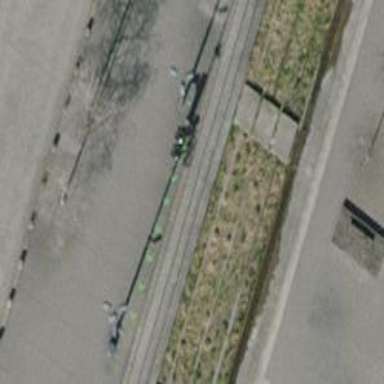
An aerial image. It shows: Bicycle rental facility.